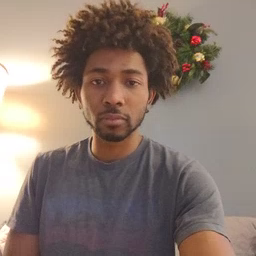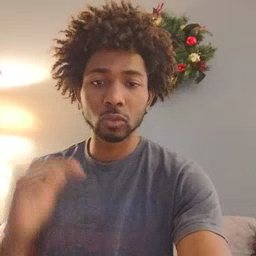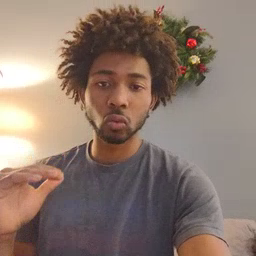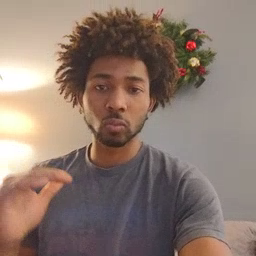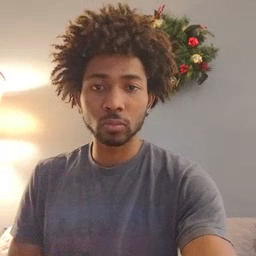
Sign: child